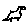
Label: bird